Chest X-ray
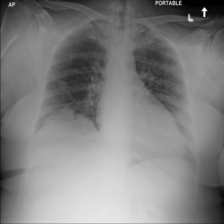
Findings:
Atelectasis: negative
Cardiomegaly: negative
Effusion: negative
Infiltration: negative
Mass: negative
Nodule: negative
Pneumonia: negative
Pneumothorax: negative
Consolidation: negative
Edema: negative
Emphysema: negative
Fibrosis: negative
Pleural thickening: negative
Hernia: negative